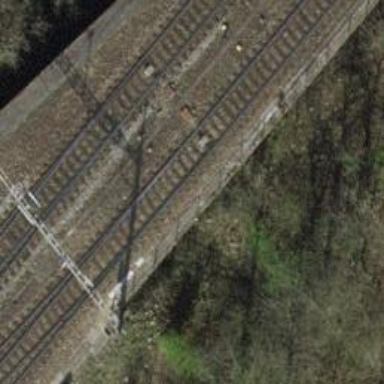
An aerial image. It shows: Railway switch.